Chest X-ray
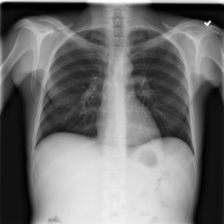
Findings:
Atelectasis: negative
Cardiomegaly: negative
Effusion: negative
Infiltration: positive
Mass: negative
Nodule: negative
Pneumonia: negative
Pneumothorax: negative
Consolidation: negative
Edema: negative
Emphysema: negative
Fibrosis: negative
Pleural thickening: negative
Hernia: negative